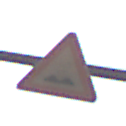
Verkehrszeichen: UnebeneFahrbahn
Umgebung: Outdoor, Urban
Tageszeit: MorningAfternoon
Wetter: Clear
Licht: Natural
Jahreszeit: NotSpecified
Kontrast: HighContrast